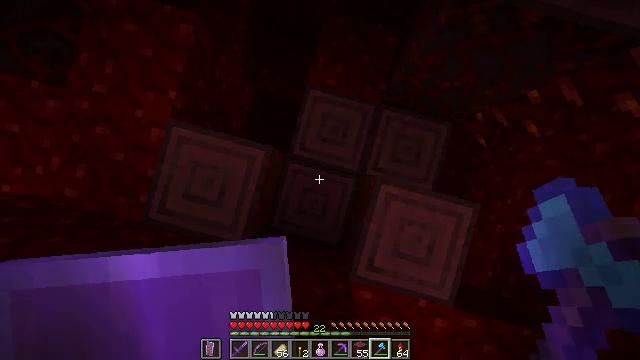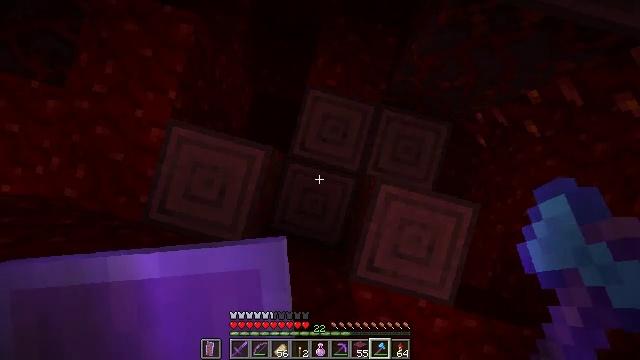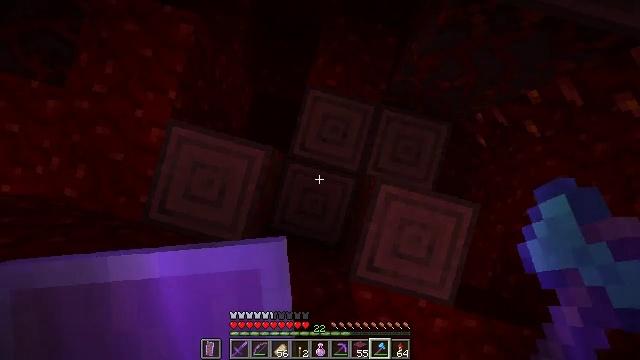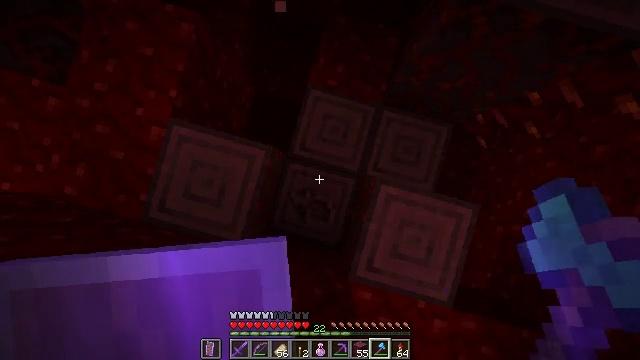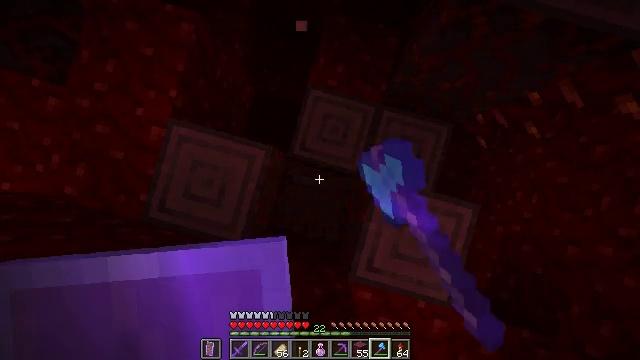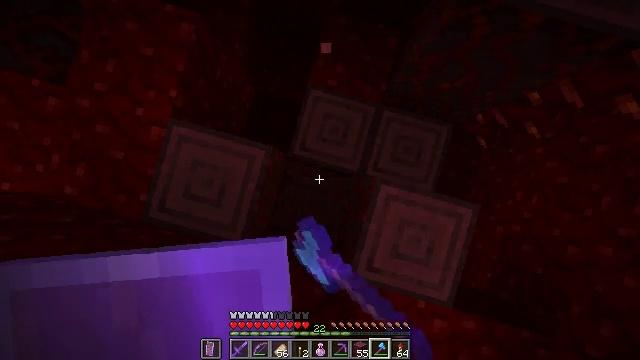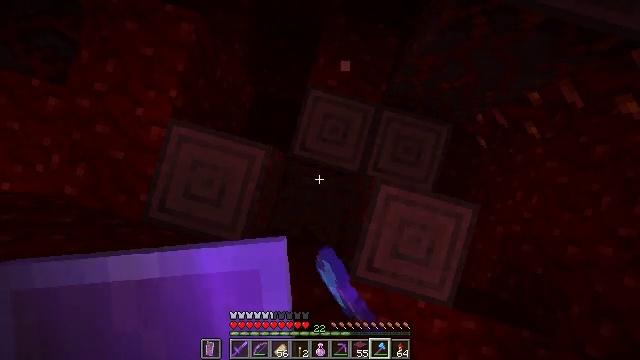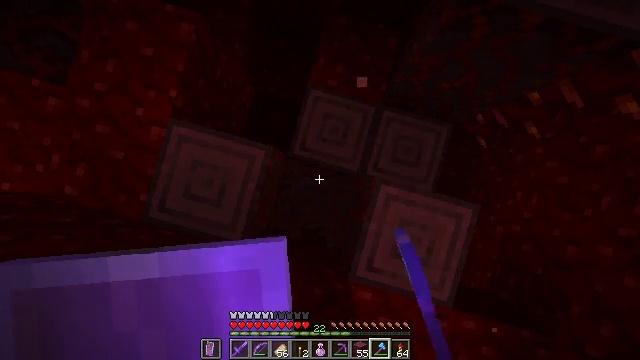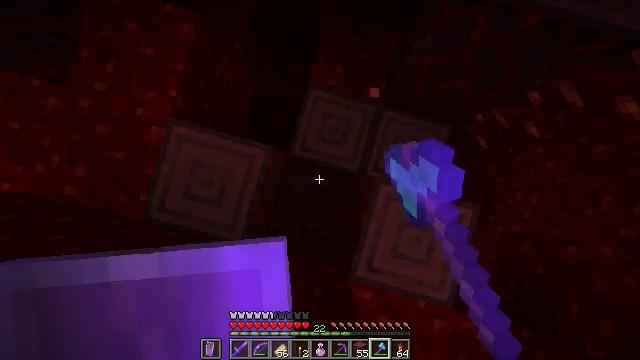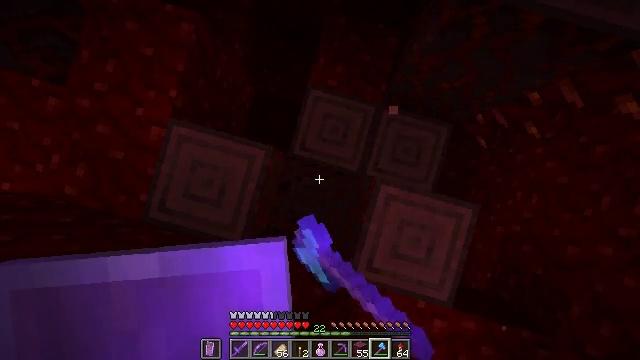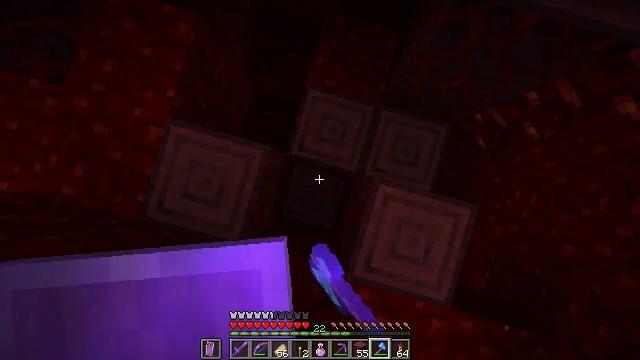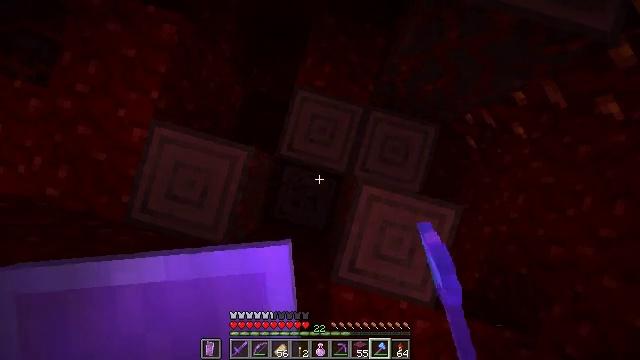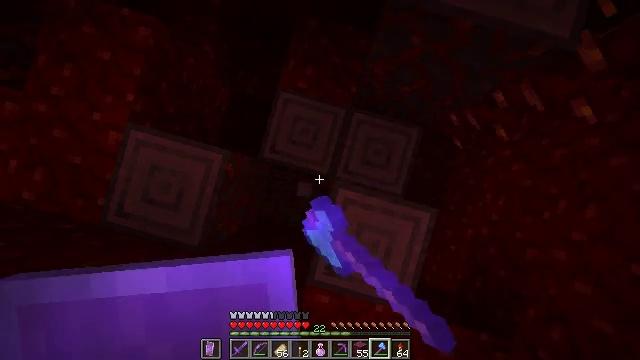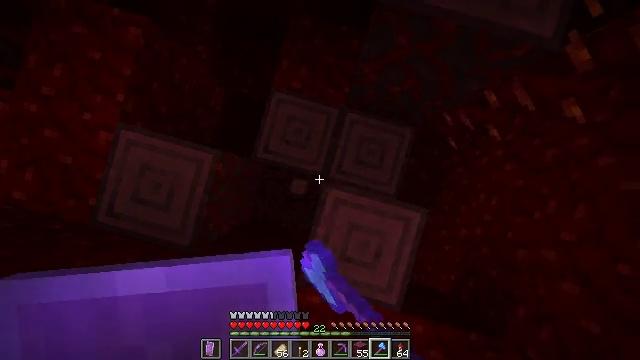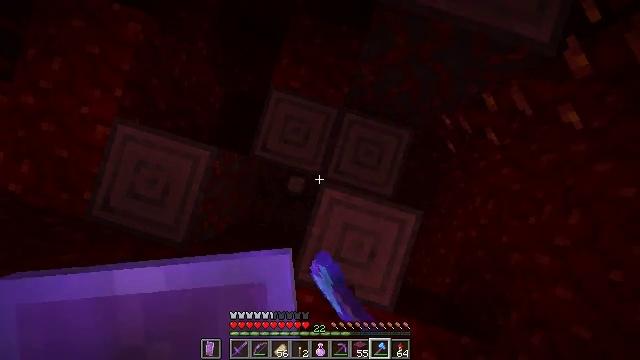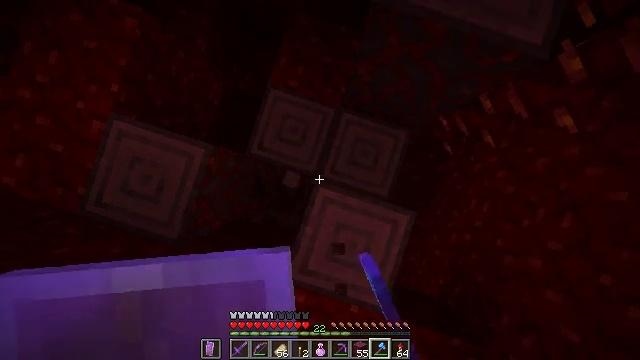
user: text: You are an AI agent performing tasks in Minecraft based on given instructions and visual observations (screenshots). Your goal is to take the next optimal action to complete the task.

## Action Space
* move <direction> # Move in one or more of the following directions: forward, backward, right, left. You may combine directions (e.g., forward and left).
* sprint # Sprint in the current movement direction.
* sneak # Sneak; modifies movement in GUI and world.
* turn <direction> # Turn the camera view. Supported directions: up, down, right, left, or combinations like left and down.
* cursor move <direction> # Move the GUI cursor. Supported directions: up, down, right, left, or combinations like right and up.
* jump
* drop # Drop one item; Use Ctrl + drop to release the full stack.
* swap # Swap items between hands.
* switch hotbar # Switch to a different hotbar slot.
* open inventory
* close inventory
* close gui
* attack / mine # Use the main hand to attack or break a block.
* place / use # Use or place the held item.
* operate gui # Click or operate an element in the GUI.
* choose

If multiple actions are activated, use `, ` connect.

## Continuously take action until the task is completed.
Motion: motion action
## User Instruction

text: Break the crimson stem to collect it.
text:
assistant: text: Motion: no_op
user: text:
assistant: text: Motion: no_op
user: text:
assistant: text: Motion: attack / mine
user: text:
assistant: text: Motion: attack / mine
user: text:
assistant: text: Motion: attack / mine
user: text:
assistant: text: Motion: attack / mine
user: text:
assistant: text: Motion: attack / mine
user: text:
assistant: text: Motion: attack / mine
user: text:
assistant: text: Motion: attack / mine
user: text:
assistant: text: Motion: move right, attack / mine
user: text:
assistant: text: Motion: move right, attack / mine
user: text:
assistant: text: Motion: move right, attack / mine
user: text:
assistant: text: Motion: attack / mine
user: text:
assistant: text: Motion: turn right, attack / mine
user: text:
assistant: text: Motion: turn right and up, attack / mine
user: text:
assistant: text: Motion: attack / mine
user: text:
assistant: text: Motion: attack / mine
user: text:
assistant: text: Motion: attack / mine
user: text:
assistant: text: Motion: move back and move right, attack / mine
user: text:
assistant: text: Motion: move back and move right, attack / mine
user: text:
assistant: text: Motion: move back, attack / mine
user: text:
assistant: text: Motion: turn left, attack / mine
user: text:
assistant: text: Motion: turn left and down, attack / mine
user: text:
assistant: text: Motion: turn left and down, attack / mine
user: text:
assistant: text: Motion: attack / mine
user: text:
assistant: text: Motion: attack / mine
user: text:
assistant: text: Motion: turn right, attack / mine
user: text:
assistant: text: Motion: move left, turn right, attack / mine
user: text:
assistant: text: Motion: move left, attack / mine
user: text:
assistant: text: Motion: move left, attack / mine